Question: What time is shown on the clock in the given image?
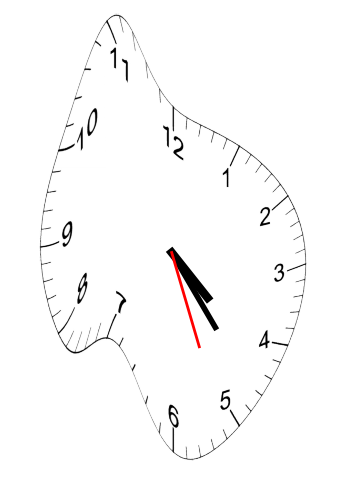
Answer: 04:23:26